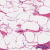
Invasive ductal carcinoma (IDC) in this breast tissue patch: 0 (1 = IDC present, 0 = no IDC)